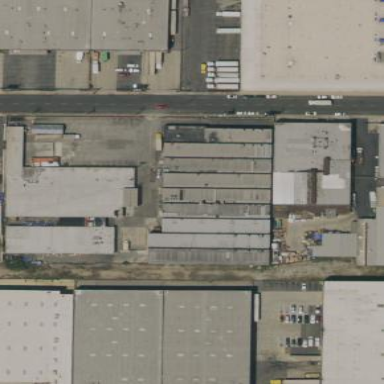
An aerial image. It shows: Industrial building.